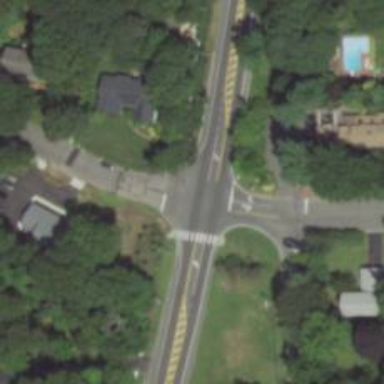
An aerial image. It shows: Marked crossing on footway.